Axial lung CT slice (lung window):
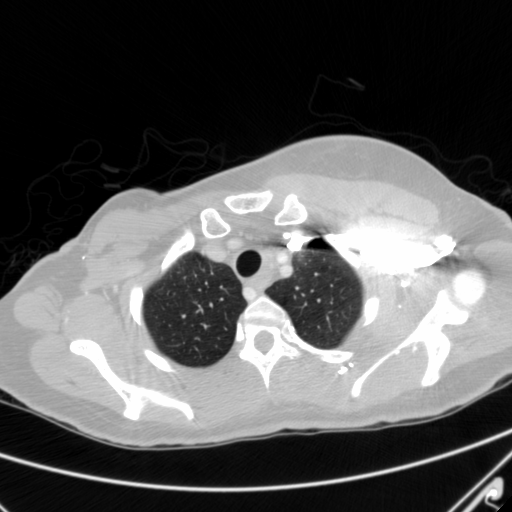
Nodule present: no